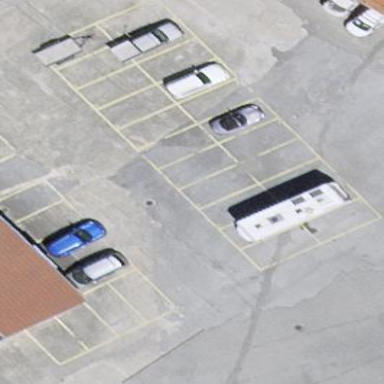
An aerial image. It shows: Parking area with surface.